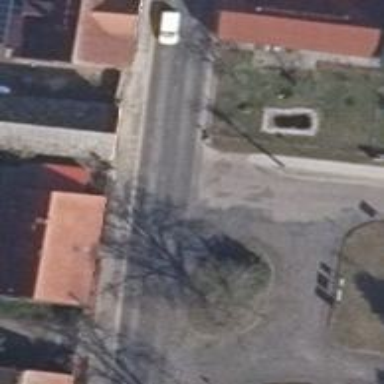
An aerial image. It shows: Secondary road.